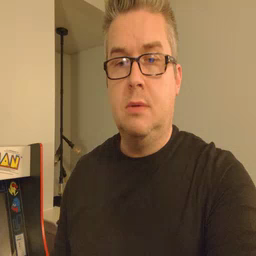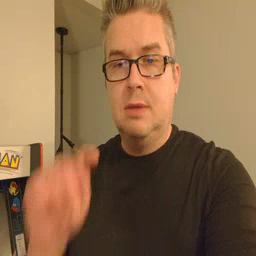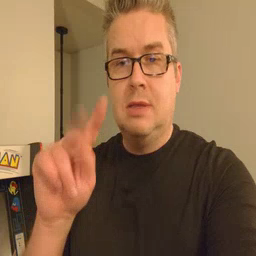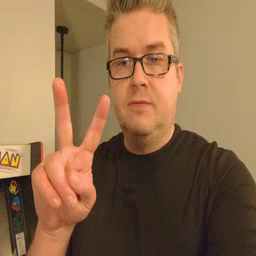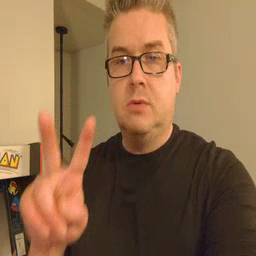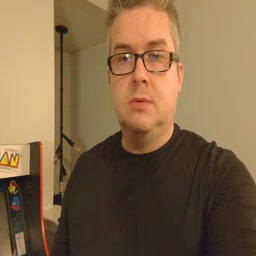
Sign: TV